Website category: auto
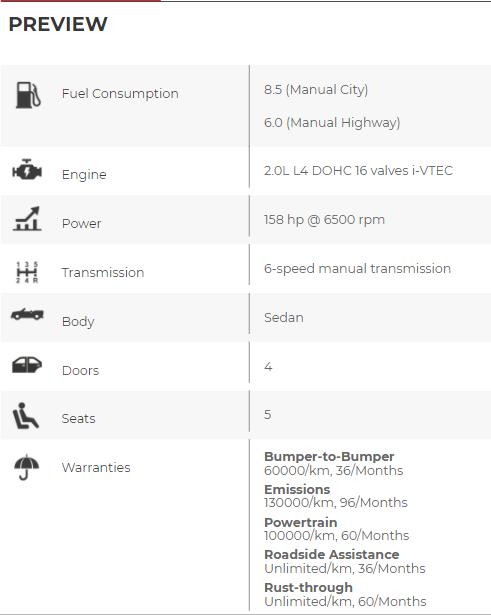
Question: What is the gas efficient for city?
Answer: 8.5 (Manual City)

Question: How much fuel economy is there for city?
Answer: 8.5 (Manual City)

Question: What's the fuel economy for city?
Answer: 8.5 (Manual City)

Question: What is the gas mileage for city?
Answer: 8.5 (Manual City)

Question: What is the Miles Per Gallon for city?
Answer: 8.5 (Manual City)

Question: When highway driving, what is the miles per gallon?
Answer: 6.0 (Manual Highway)

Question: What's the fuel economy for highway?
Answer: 6.0 (Manual Highway)

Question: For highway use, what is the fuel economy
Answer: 6.0 (Manual Highway)

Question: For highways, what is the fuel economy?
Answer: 6.0 (Manual Highway)

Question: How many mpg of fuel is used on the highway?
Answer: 6.0 (Manual Highway)

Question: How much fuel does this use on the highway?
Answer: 6.0 (Manual Highway)

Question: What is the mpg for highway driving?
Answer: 6.0 (Manual Highway)

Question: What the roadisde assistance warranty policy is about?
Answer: Unlimited/km, 36/Months

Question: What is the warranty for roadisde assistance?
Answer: Unlimited/km, 36/Months

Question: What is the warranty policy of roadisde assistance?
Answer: Unlimited/km, 36/Months

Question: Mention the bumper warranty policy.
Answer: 60000/km, 36/Months

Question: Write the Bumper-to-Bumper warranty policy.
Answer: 60000/km, 36/Months

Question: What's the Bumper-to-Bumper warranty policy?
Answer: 60000/km, 36/Months

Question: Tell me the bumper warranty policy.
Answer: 60000/km, 36/Months

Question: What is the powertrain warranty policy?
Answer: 100000/km, 60/Months

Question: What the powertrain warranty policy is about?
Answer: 100000/km, 60/Months

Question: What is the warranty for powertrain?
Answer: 100000/km, 60/Months